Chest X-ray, AP view. Patient: 62 years old, sex M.
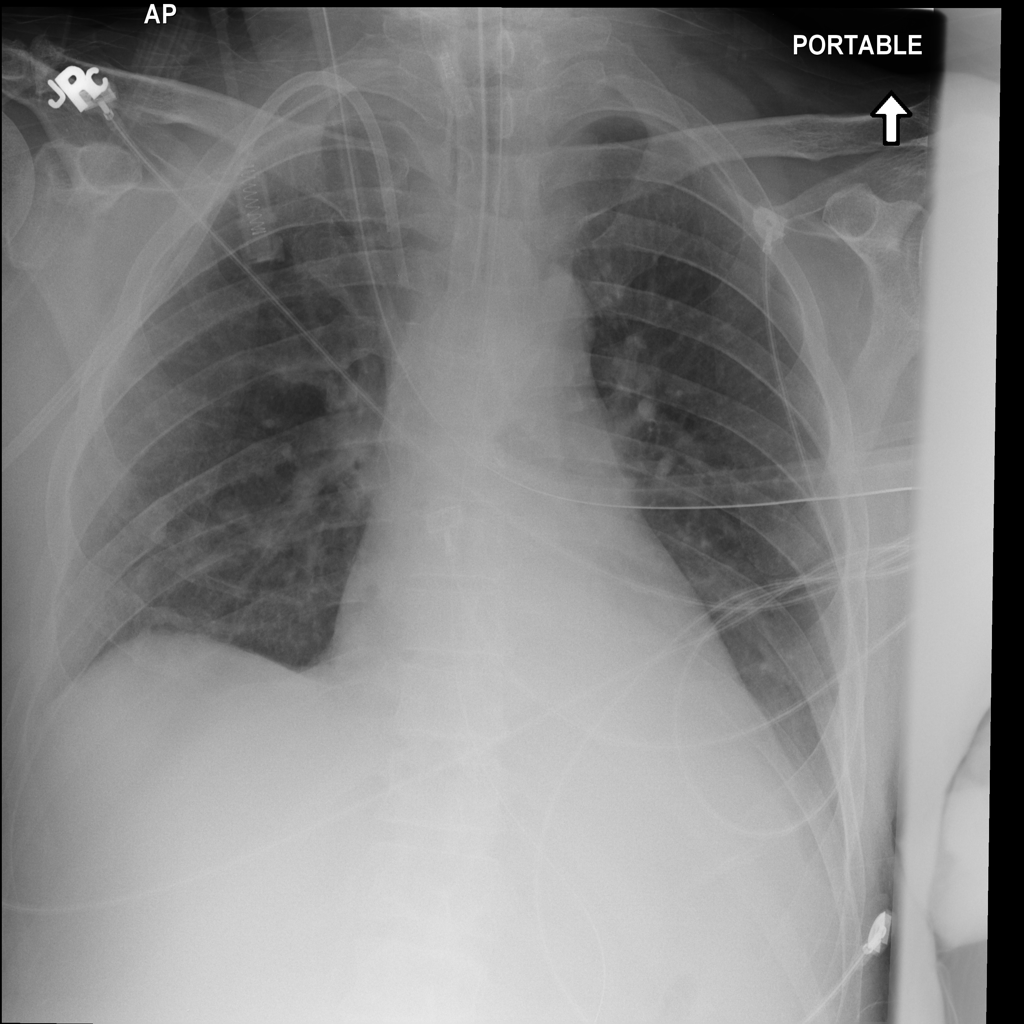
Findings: No Finding